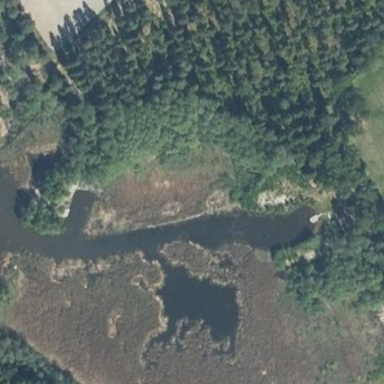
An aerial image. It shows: Bog wetland.